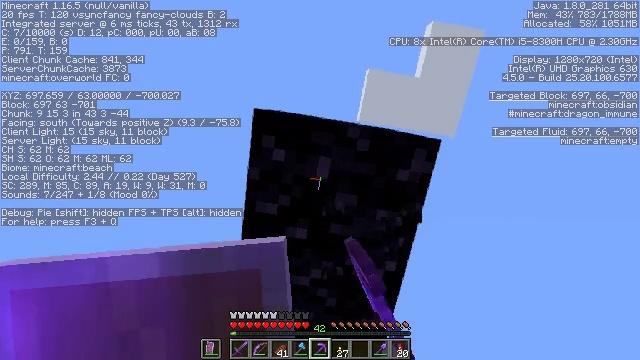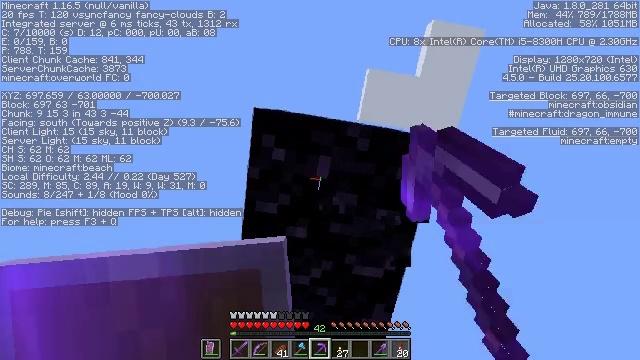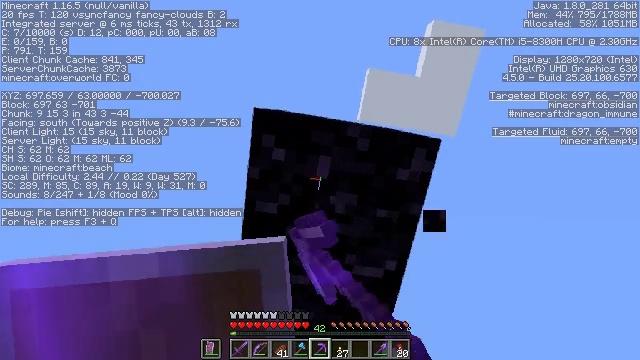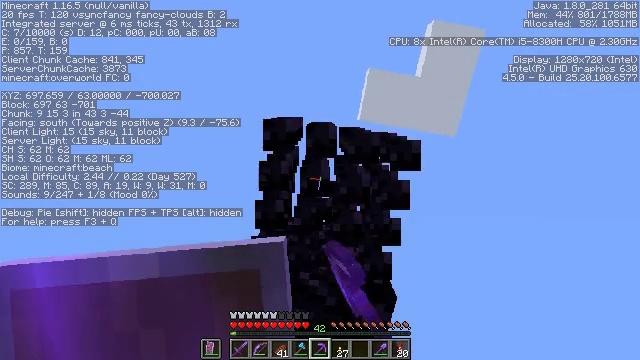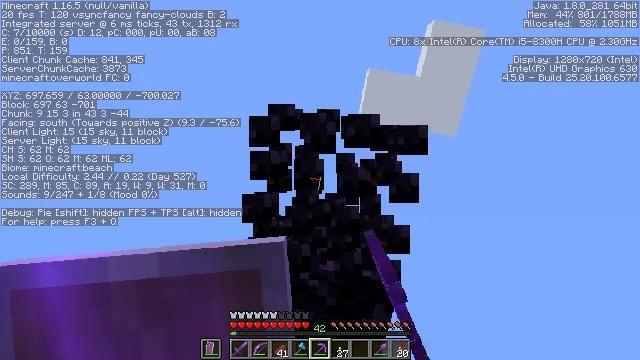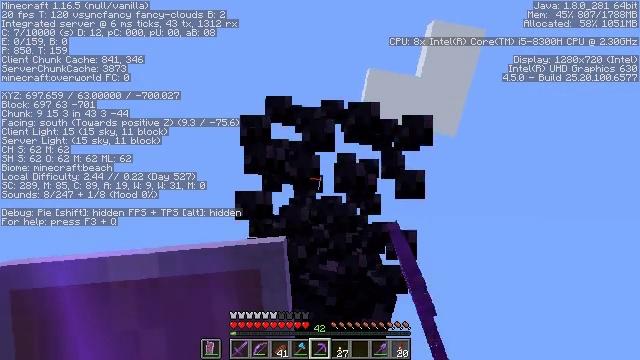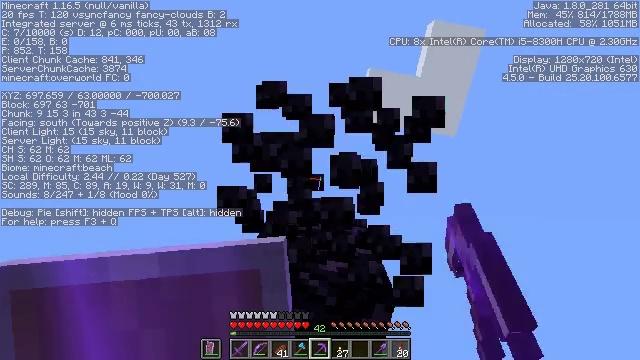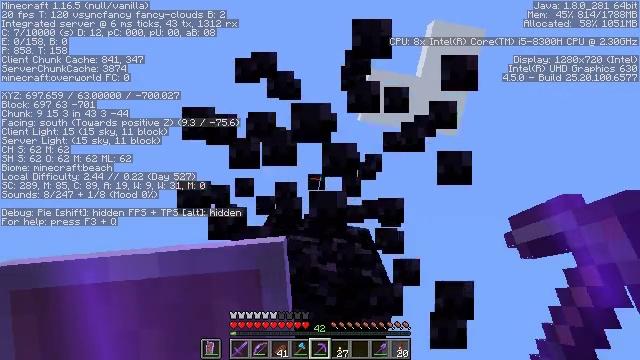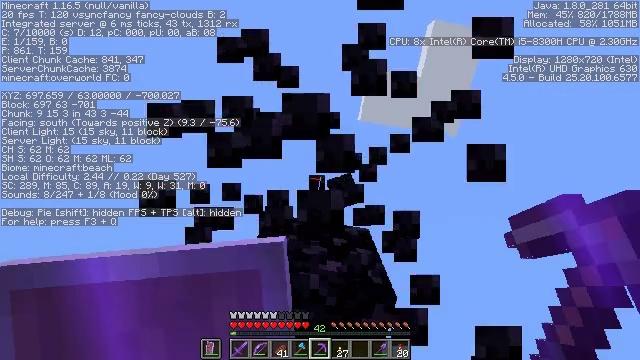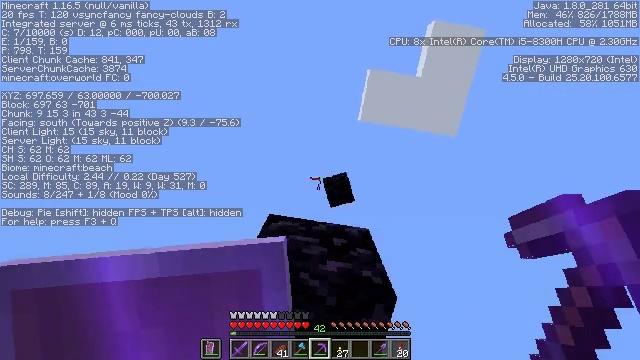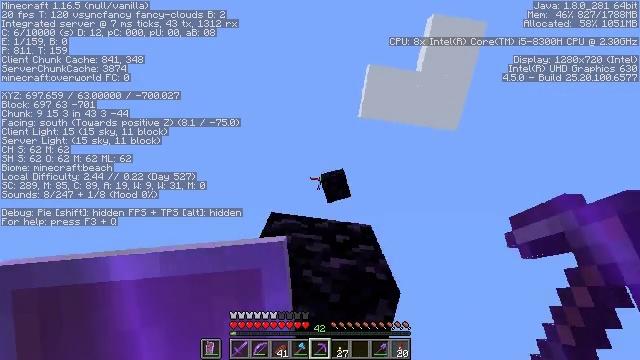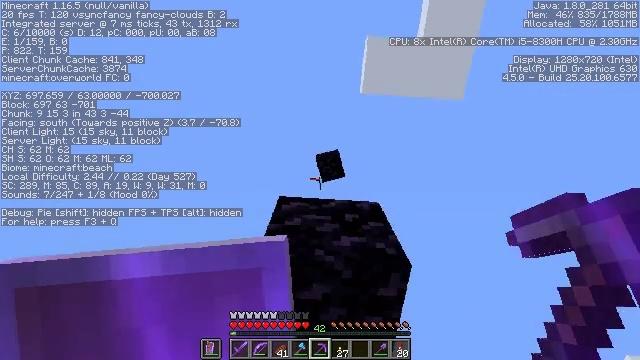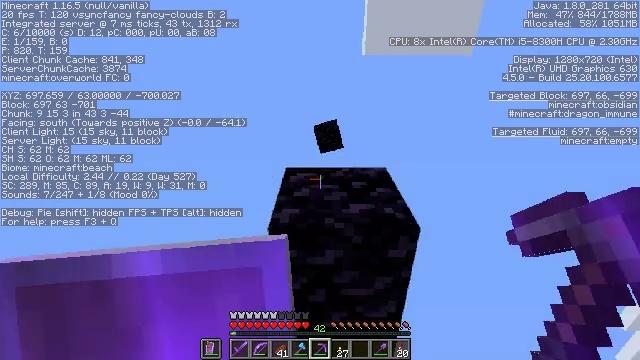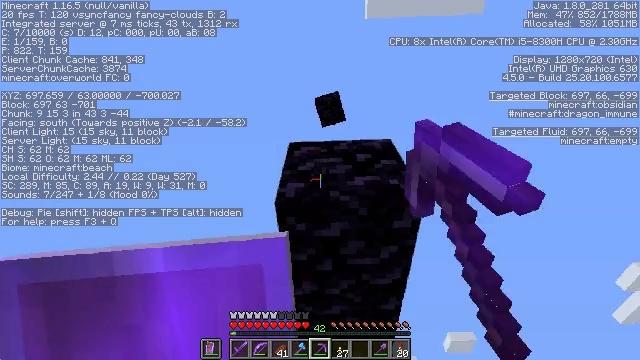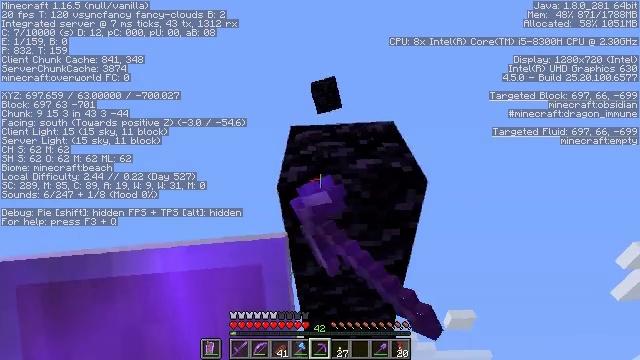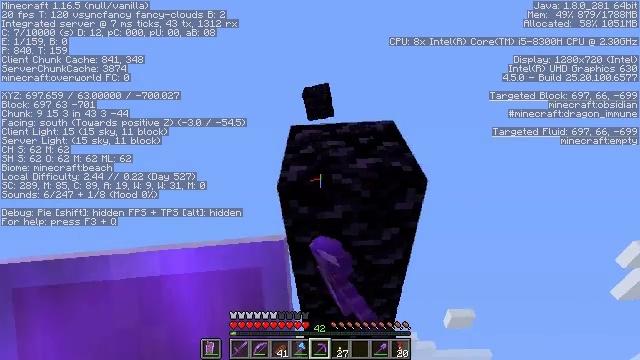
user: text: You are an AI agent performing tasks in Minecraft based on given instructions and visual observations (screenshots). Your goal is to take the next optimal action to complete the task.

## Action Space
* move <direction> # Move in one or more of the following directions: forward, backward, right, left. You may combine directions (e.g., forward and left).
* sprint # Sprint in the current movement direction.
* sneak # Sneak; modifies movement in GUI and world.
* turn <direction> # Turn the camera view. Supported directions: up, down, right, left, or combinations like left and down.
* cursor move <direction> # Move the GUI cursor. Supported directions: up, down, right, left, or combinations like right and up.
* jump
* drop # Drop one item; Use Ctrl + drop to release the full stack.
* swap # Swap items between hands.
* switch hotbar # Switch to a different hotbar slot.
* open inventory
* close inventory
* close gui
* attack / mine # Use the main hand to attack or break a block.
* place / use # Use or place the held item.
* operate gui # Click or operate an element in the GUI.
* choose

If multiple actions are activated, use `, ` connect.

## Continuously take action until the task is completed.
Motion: motion action
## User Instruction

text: Mine the obsidian block.
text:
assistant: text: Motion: attack / mine
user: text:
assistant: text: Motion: attack / mine
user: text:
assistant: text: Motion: attack / mine
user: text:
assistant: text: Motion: attack / mine
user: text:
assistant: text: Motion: attack / mine
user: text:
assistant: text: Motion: attack / mine
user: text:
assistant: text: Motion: attack / mine
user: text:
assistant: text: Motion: attack / mine
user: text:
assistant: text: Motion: attack / mine
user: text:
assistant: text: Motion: turn left, attack / mine
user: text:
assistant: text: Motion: turn left and down, attack / mine
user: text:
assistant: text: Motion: turn left and down, attack / mine
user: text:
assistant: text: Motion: turn left and down, attack / mine
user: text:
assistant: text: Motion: turn down, attack / mine
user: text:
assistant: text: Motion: attack / mine
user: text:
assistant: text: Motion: attack / mine
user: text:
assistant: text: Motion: move forward, attack / mine
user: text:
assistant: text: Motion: move forward, attack / mine
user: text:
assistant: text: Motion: move forward, attack / mine
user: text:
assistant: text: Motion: attack / mine
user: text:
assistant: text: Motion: attack / mine
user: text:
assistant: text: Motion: attack / mine
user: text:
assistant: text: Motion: turn right and up, attack / mine
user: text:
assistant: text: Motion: turn up, attack / mine
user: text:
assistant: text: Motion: turn up, attack / mine
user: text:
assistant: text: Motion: attack / mine
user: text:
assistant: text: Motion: turn up, attack / mine
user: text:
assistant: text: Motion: turn up, attack / mine
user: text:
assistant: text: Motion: attack / mine
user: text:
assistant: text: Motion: attack / mine